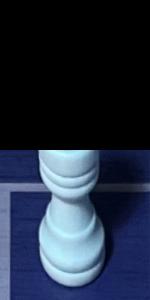
Label: Rook_White